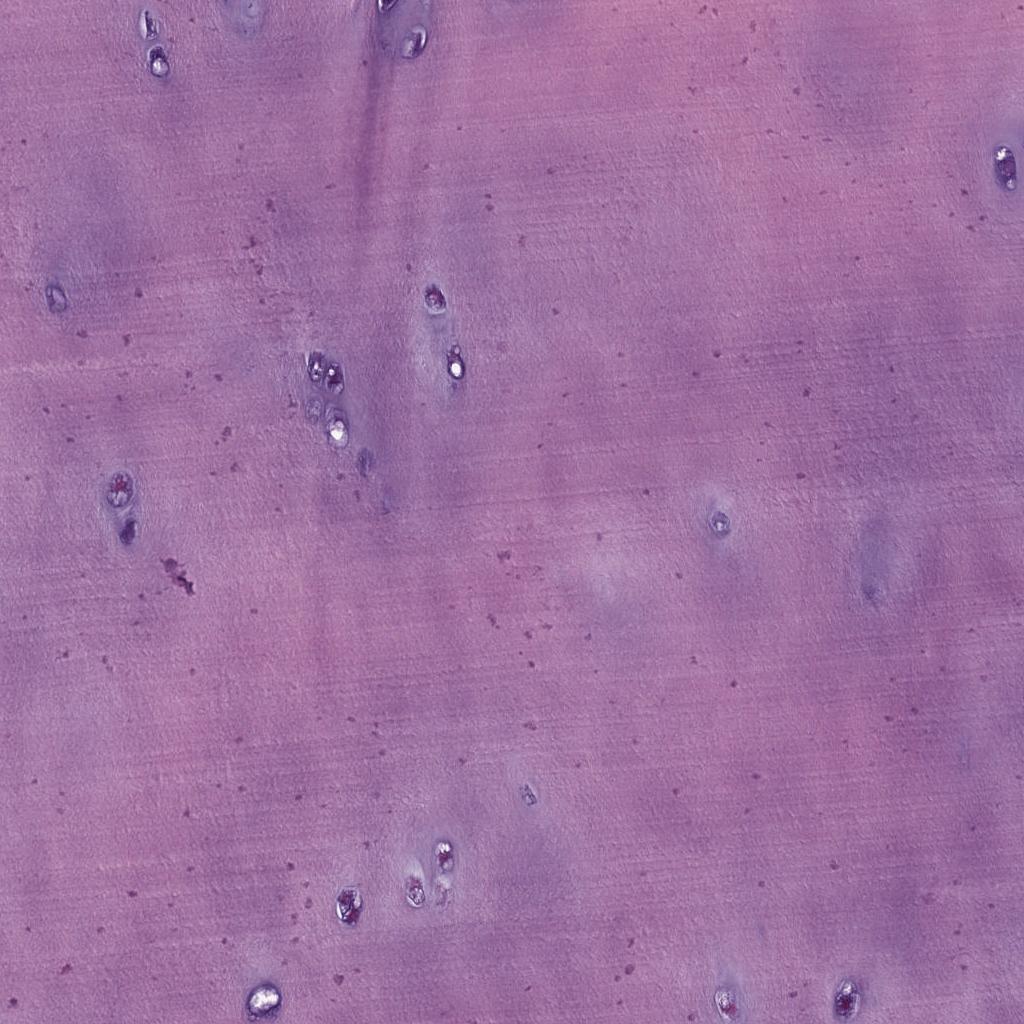
Label: Non-Tumor